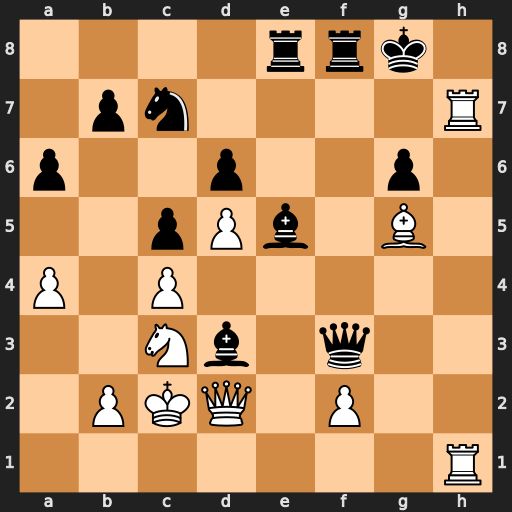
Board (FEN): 4rrk1/1pn4R/p2p2p1/2pPb1B1/P1P5/2Nb1q2/1PKQ1P2/7R
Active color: w
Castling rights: -
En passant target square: -
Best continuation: Qxd3 Qxd3+ Kxd3